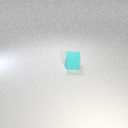
small cyan rubber cube